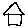
Label: house